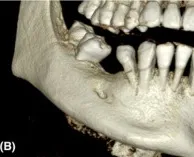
(A-C) Three-dimensional (3D) model reconstructions of the right side of the patient showing the anterior extension of the mental foramen anteriorly.
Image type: radiology (ct)